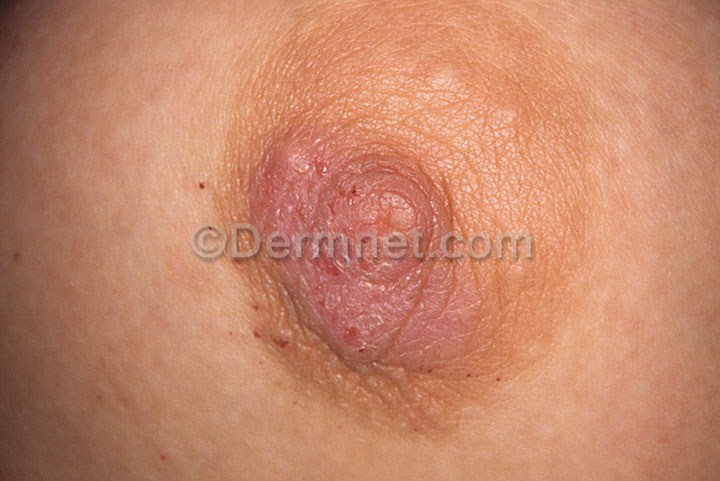
Disease: Atopic Dermatitis Photos